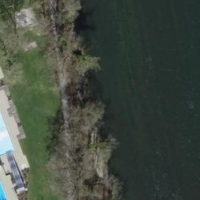
EUNIS habitat code: 15
Species observed at this site:
Hedera helix
Alcedo atthis